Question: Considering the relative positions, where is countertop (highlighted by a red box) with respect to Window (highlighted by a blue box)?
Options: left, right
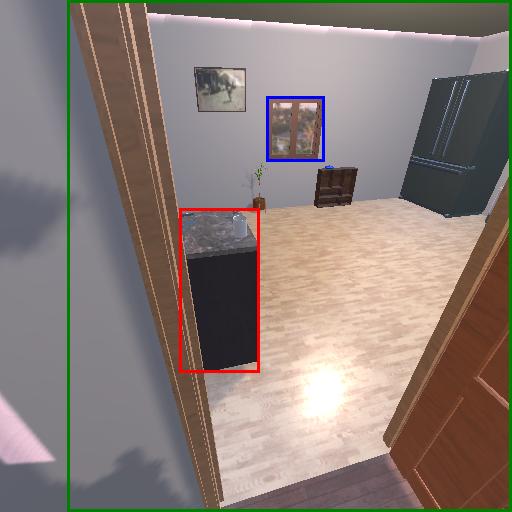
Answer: left